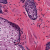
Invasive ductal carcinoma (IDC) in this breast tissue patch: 0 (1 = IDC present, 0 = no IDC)